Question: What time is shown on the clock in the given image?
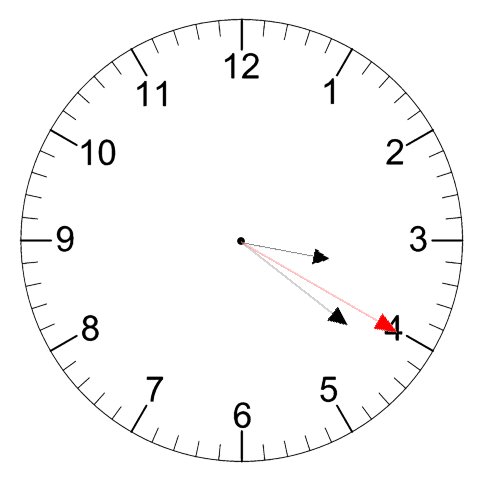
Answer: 03:21:20